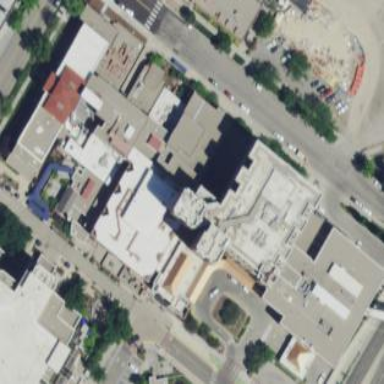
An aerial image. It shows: Hospital building.